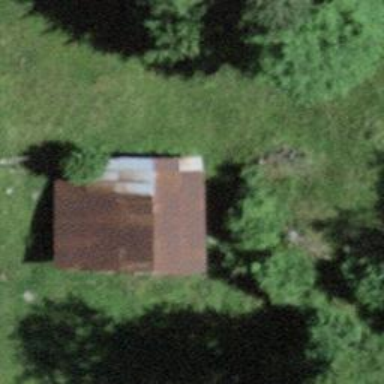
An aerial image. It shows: Barn.